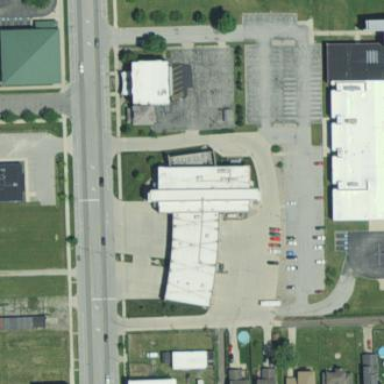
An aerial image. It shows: Fire station building.